Question: I created and database in sql server 2008. I took the mdf and ldf files to Visual Studio 2010 project and tried to connect to that db with entity-framework. and got the following message:

I cannot reinstall or upgrade the software on the specific computer.
So is there any way to downgrade the version of the mdf and ldf files?
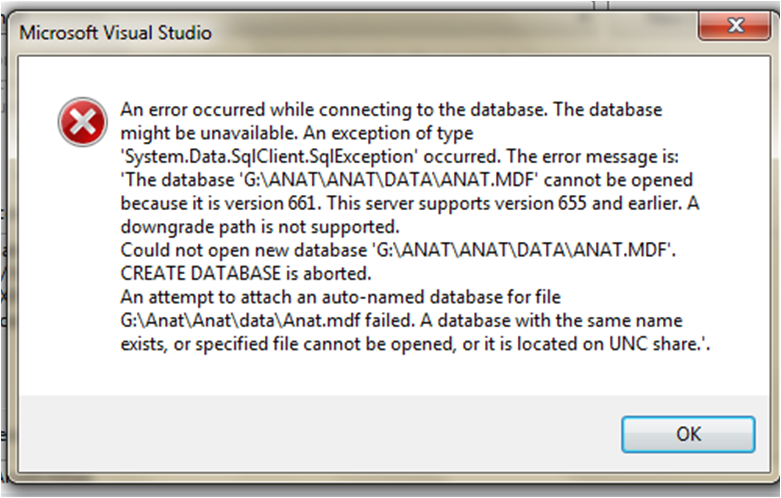
Answer: No, you cannot downgrade, you will need to move the schema and data another way if you can't install the right version. This recent question is essentially the same:
<URL>
Essentially you can use the Generate Scripts tool or the Export Data wizard to get your destination database to look like the source. You will not be able attach your MDF file.
And this blog post shows some 3rd party tools that can help with this:
<URL>